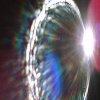
Label: sunburn